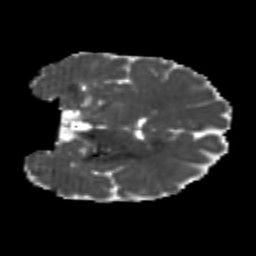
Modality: MD
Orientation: coronal
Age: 24
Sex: male
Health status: healthy
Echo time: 0.074 s